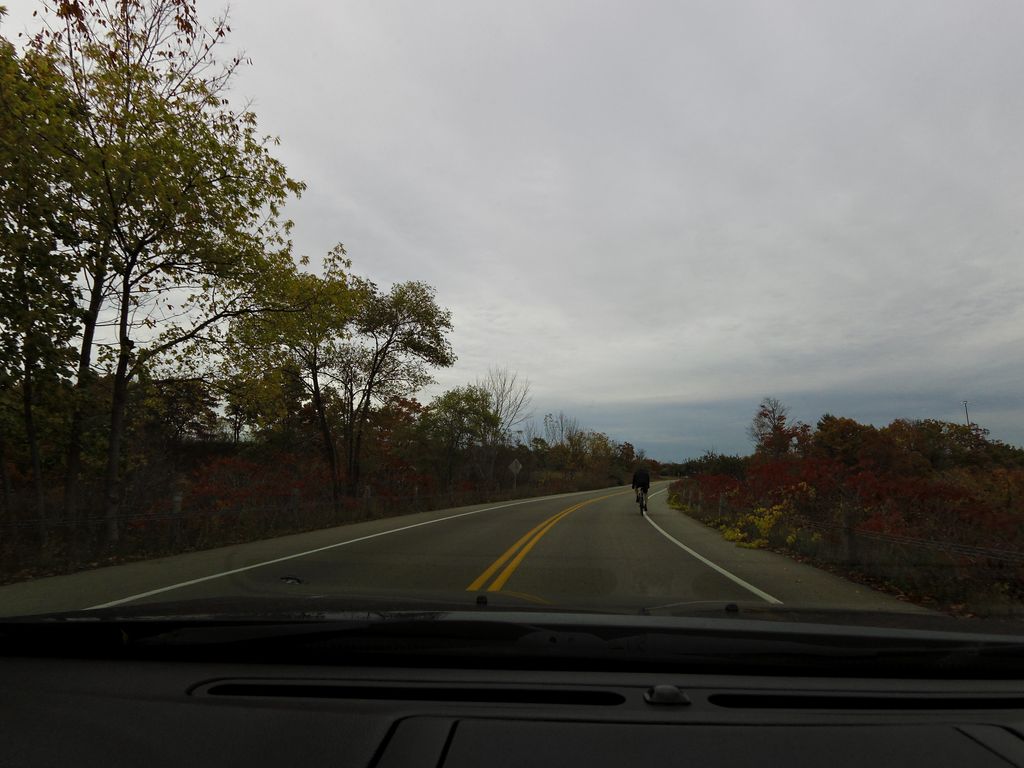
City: hamilton